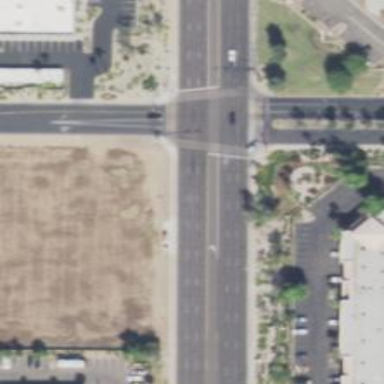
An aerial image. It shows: Solid stop line on the road marking.